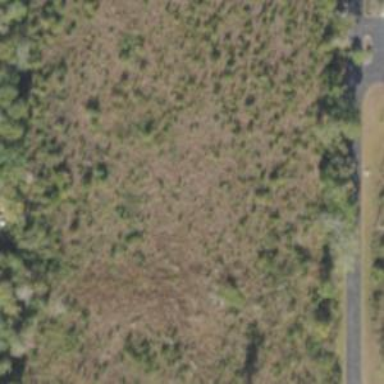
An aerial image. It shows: Patch of scrub vegetation.